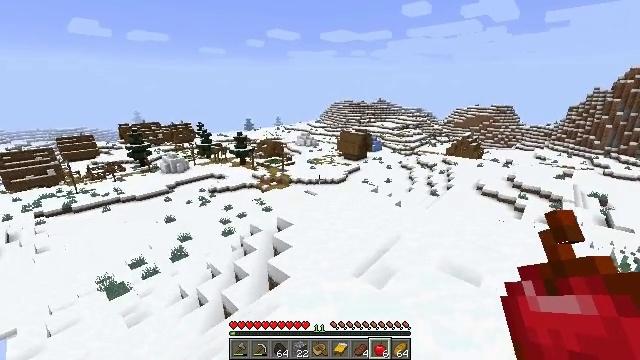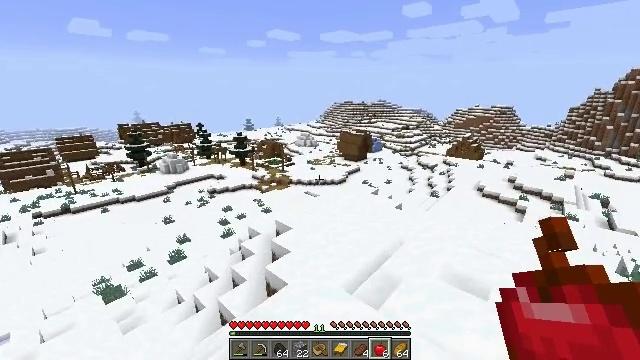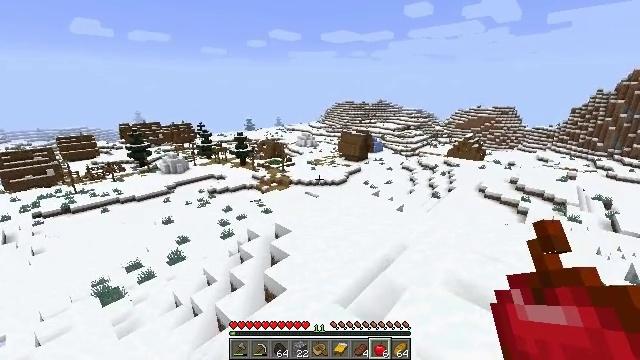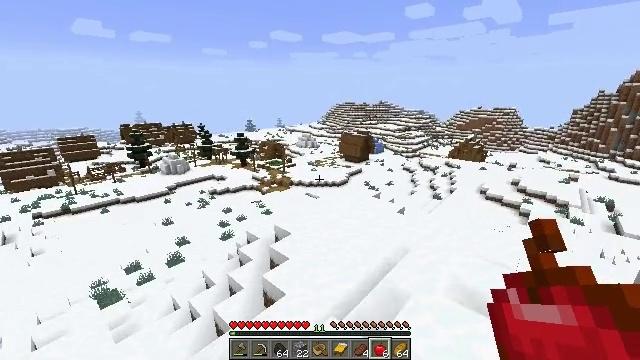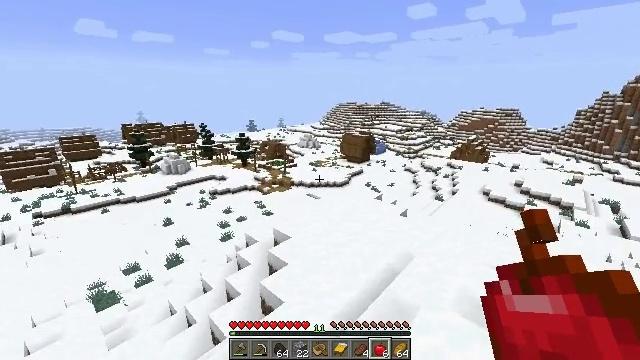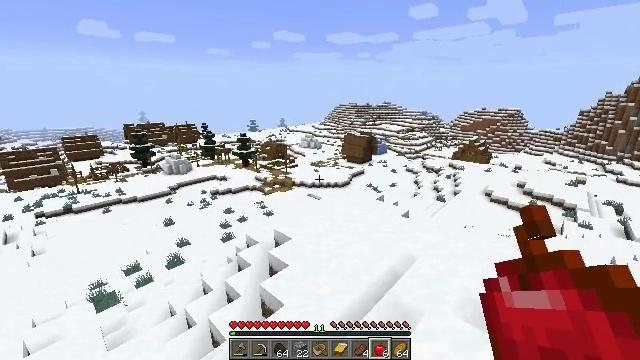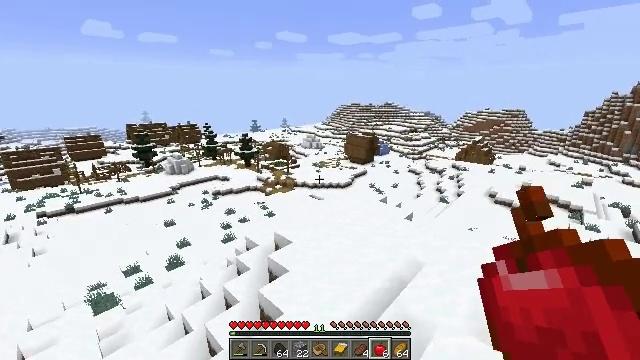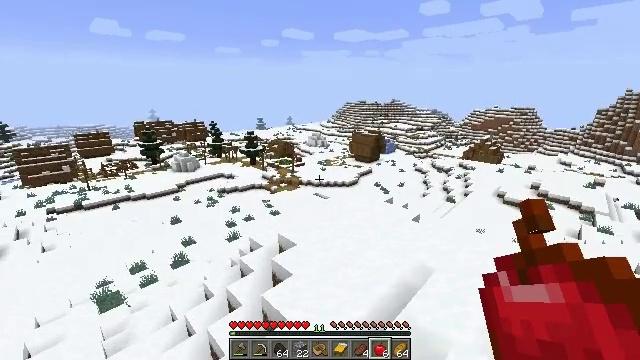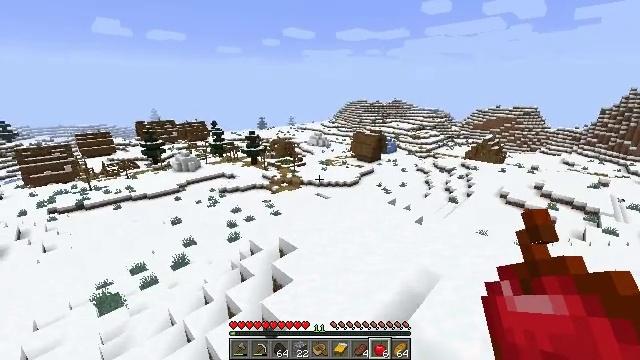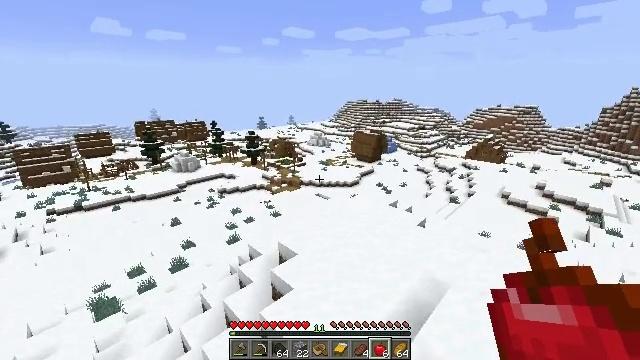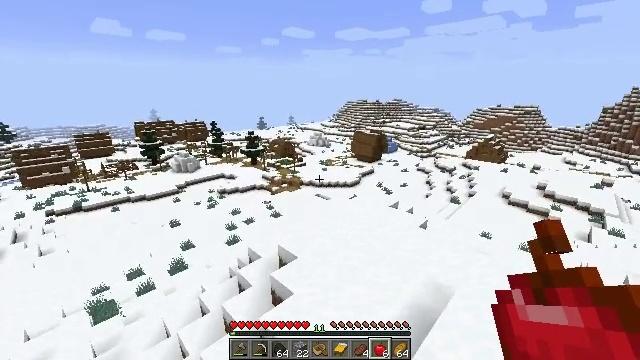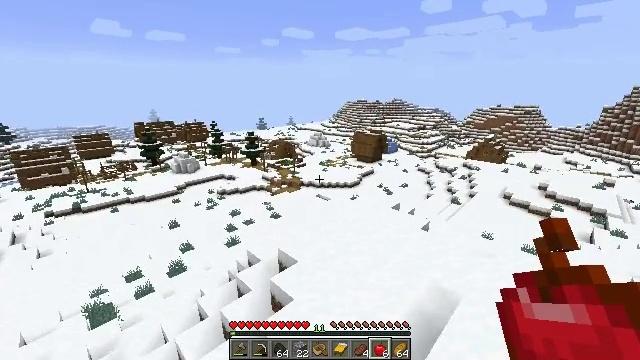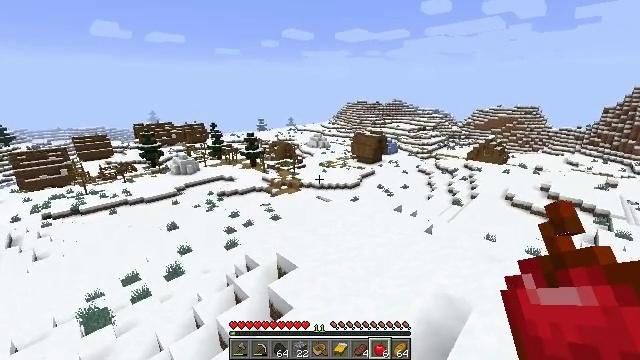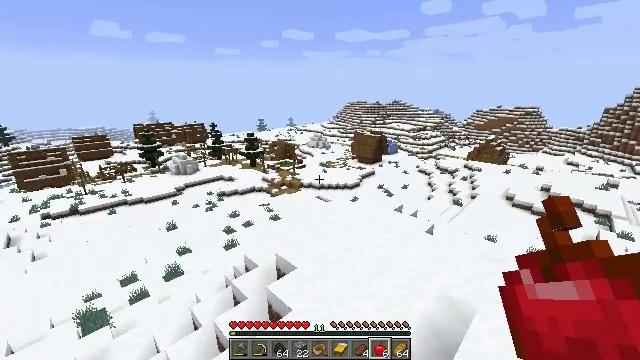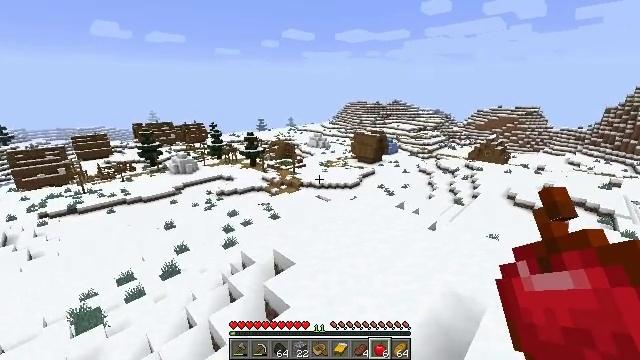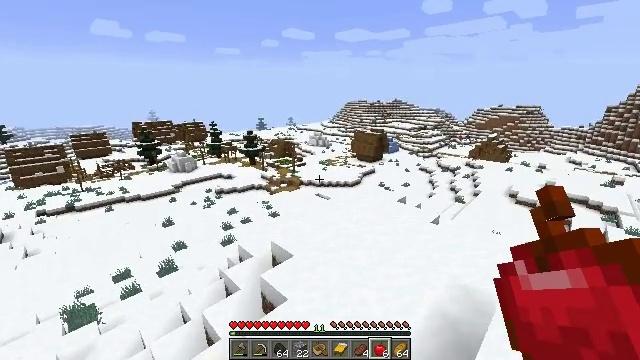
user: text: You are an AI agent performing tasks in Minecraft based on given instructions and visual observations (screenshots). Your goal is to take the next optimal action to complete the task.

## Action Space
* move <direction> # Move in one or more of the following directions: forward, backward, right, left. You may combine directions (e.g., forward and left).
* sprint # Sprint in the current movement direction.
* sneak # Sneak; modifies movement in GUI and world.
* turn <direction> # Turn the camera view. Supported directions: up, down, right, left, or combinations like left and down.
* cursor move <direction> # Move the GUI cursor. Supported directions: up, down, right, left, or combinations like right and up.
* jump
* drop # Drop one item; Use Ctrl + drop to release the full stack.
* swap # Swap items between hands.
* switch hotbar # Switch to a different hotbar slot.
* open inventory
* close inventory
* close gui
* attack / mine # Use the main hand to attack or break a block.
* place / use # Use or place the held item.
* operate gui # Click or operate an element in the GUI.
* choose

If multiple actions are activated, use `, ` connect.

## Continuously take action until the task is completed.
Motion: motion action
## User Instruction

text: Gather stripped spruce log from the tree.
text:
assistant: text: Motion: move forward
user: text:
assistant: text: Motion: move forward
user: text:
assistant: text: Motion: move forward
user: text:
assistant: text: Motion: move forward
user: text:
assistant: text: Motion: move forward
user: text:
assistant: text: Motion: move forward
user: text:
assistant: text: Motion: move forward, turn left
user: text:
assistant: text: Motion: move forward
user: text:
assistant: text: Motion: move forward
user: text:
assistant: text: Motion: move forward
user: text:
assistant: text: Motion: move forward
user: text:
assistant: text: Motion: move forward
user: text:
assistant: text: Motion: move forward
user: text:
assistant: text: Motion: move forward
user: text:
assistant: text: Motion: move forward
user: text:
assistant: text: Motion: move forward
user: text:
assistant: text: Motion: move forward
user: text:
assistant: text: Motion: move forward
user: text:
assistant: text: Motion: move forward
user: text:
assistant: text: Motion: move forward
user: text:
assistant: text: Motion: move forward
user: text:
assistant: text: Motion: move forward
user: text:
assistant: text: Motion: move forward
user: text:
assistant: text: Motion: move forward
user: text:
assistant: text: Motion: move forward
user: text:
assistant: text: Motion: move forward
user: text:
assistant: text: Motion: move forward
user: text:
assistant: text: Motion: move forward
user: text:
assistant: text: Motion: move forward
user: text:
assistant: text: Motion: move forward, turn left